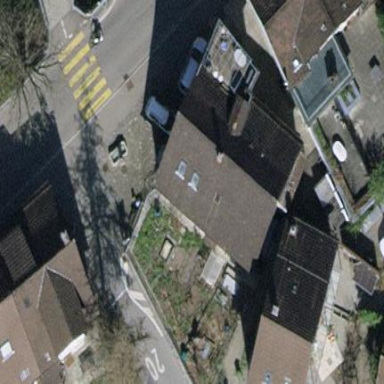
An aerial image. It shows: Building with tiled roof.